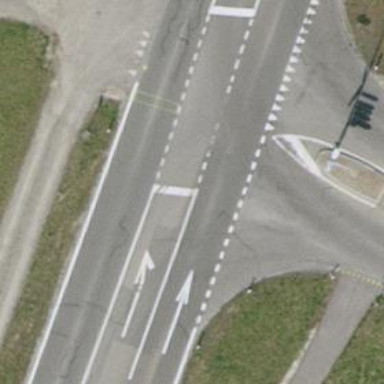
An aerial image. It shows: Secondary road with concrete surface.